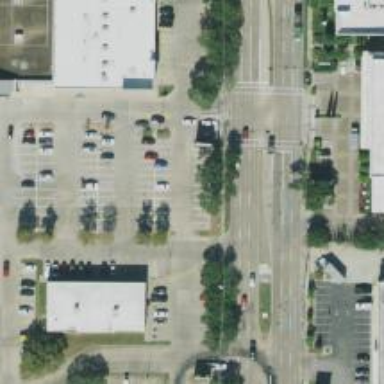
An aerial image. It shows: Parking space is available.